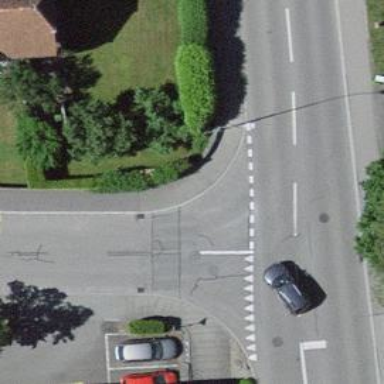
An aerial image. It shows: Road with "give way" sign.